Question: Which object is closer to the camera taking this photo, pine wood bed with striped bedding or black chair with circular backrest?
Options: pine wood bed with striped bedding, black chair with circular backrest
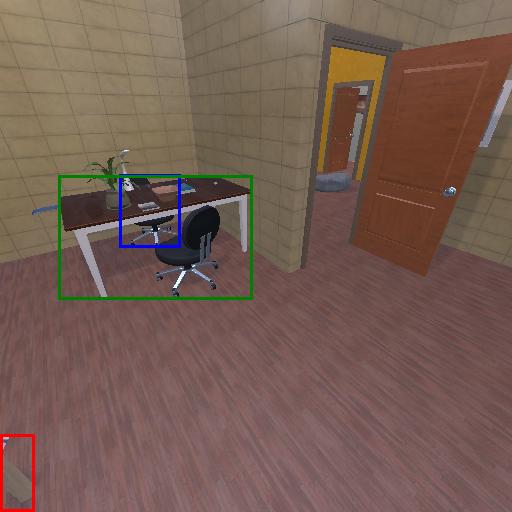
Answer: pine wood bed with striped bedding